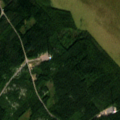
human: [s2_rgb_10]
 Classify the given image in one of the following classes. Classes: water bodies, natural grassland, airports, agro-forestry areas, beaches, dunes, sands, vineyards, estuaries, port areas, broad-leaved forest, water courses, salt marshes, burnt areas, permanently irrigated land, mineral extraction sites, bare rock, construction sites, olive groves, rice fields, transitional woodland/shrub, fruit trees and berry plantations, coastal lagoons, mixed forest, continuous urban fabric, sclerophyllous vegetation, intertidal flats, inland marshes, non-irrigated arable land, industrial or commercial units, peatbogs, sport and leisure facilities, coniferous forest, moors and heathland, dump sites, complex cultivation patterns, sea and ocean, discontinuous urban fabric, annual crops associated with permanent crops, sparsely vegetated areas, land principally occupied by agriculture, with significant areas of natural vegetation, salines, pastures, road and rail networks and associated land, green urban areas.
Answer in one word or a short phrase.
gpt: coniferous forest, mixed forest, transitional woodland/shrub, peatbogs